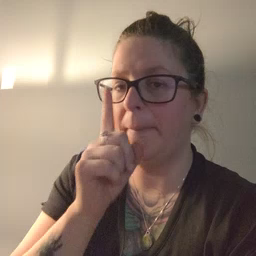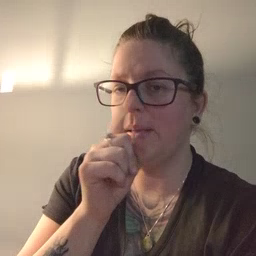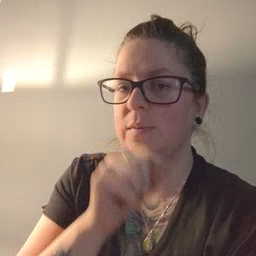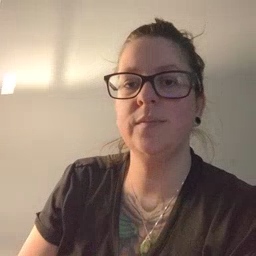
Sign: mouse